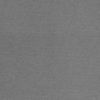
Label: dusty